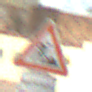
Verkehrszeichen: Arbeitsstelle
Zusatzzeichen unten: ZeitangabenMitBeschraenkungAufWochentage1
Umgebung: Outdoor, Suburban
Tageszeit: Midday
Wetter: PartlyCloudy
Licht: Natural
Jahreszeit: NotSpecified
Kontrast: HighContrast